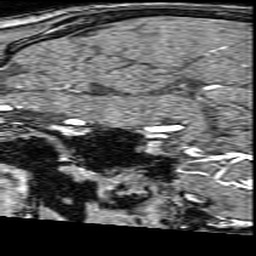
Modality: angio
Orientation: sagittal
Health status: ill
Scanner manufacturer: philips
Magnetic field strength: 3 T
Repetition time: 0.01819 s
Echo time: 0.003379 s